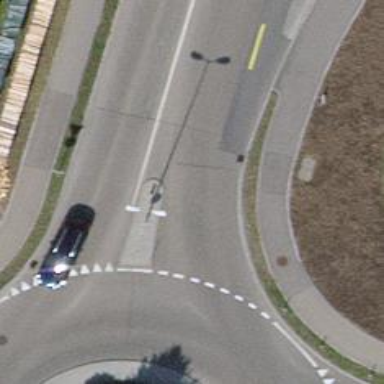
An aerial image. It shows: Secondary road with asphalt surface.